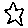
Label: star